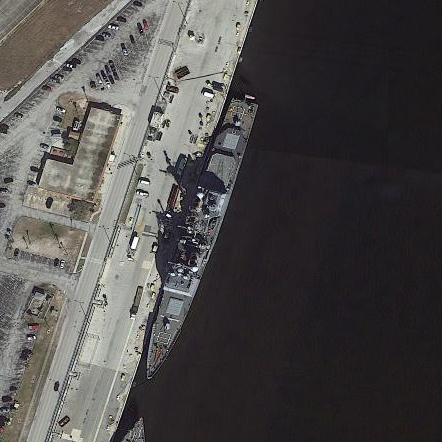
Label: Ticonderoga-class_cruiser